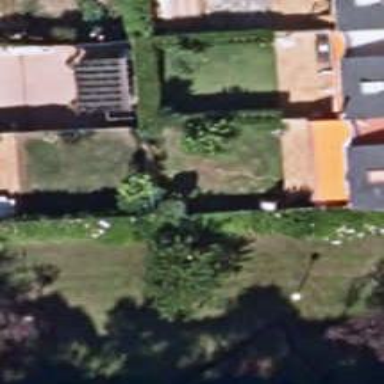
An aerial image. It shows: Fence.